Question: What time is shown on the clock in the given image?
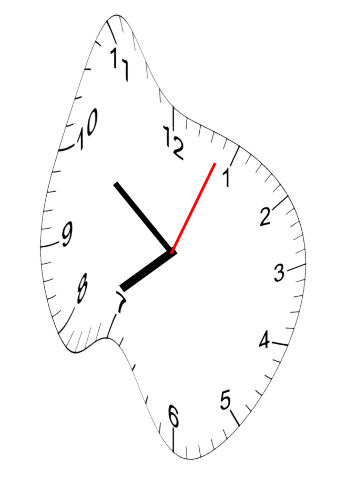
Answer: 07:51:04